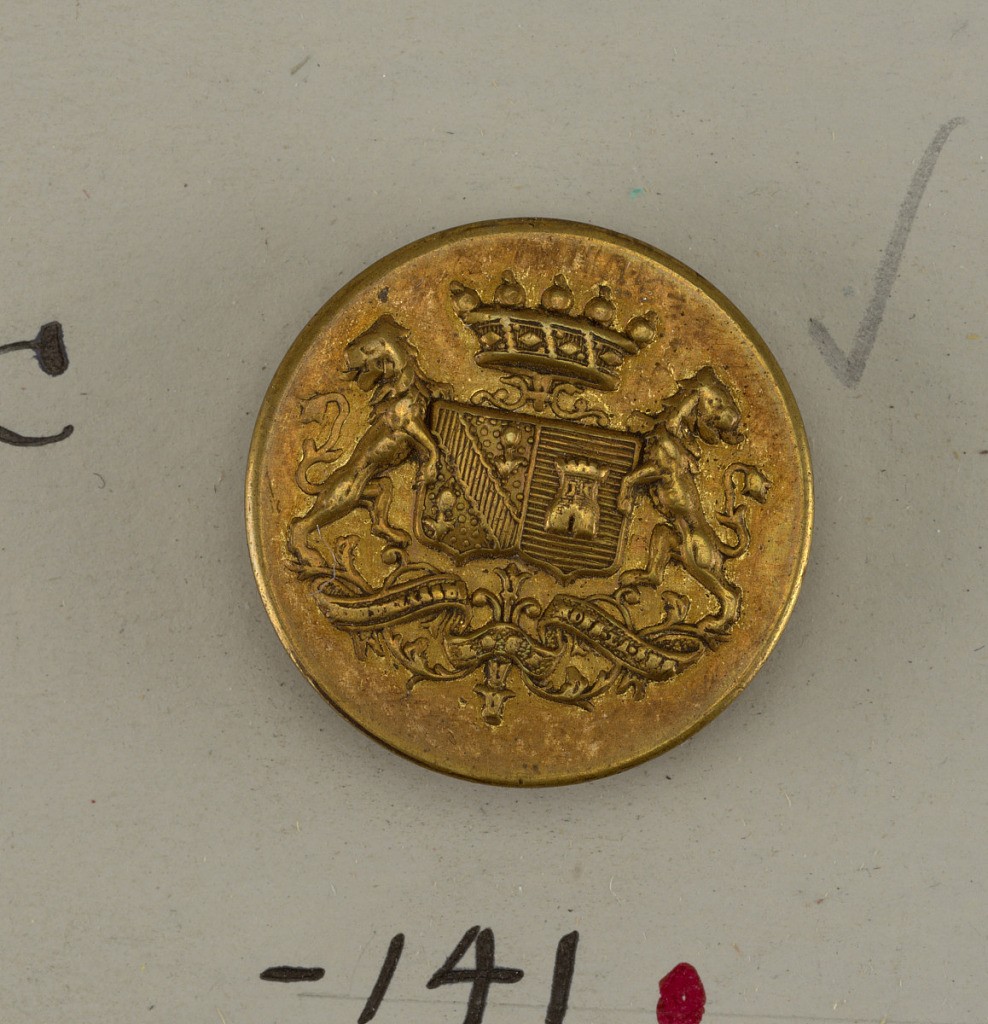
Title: Button
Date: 1801–50
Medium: Brass
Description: Circular, flat button with ornament showing shield with heraldic devices, lion supporters, crown above, and below, a ribbon with inscription. Brass back and shank. On reverse, "Perfectionne C T Paris" on a belt with buckle.

On card E